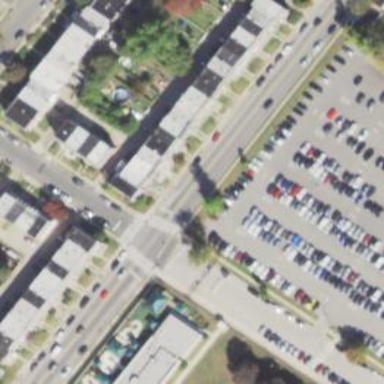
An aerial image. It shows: Alleyway designated as service road.